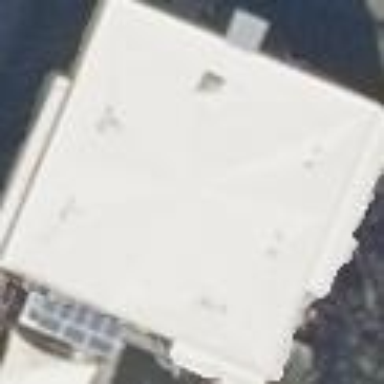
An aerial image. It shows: Detached building with flat roof.